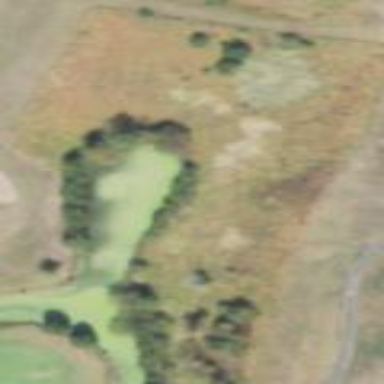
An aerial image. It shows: Rough area on grassy golf course.